Question: When I run my BlackBerry simulator only the screen appears, without the surrounding area looking like a device. Why doesn't it look like the actual device?

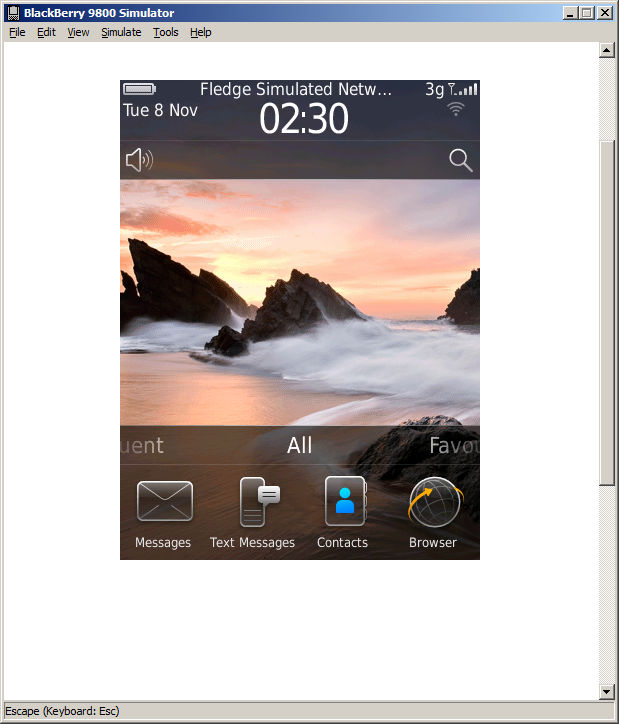
Answer: The same in my configuration. Use 'View-Graphics acceleration-Medium quality' and you'll see the simulated device image.